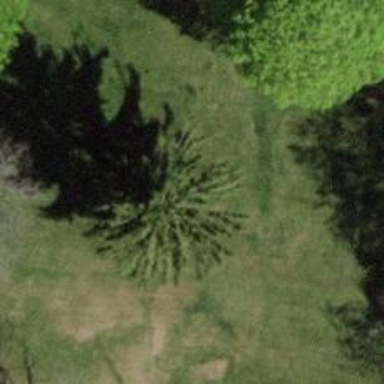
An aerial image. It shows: Single tag "natural: tree."